Question: I am working on an assignment for class where I have to take an ERD and create SQL statements to capture the relations. I am asking if the SQL statements I have created capture these relationships. In particular, I believe that "Dependent" is a weak entity and I do not know how to capture this relationship.
The ERD: <URL>

Here are my SQL statements:
'''
CREATE TABLE Employees (
ssn INTEGER, salary REAL, phone VARCHAR(24), PRIMARY KEY (ssn))
CREATE TABLE Departments (
dno INTEGER, dname VARCHAR(150), budget REAL, PRIMARY KEY (dno),
managerid INTEGER, FOREIGN KEY (managerid) REFERENCES Employees (ssn))
CREATE TABLE Works_in (
eid INTEGER, did INTEGER, PRIMARY KEY (ssn, did), FOREIGN KEY (ssn)
REFERENCES Employees(eid), FOREIGN KEY (did) REFERENCES Dept (did))
CREATE TABLE Child (
parentssn INTEGER, name VARCHAR(50), age INTEGER, FOREIGN KEY (parentssn) REFERENCES Employees (ssn))
'''
If it is not acceptable to post homework questions, please feel free to delete this.
I appreciate any and all help.
Thank you!
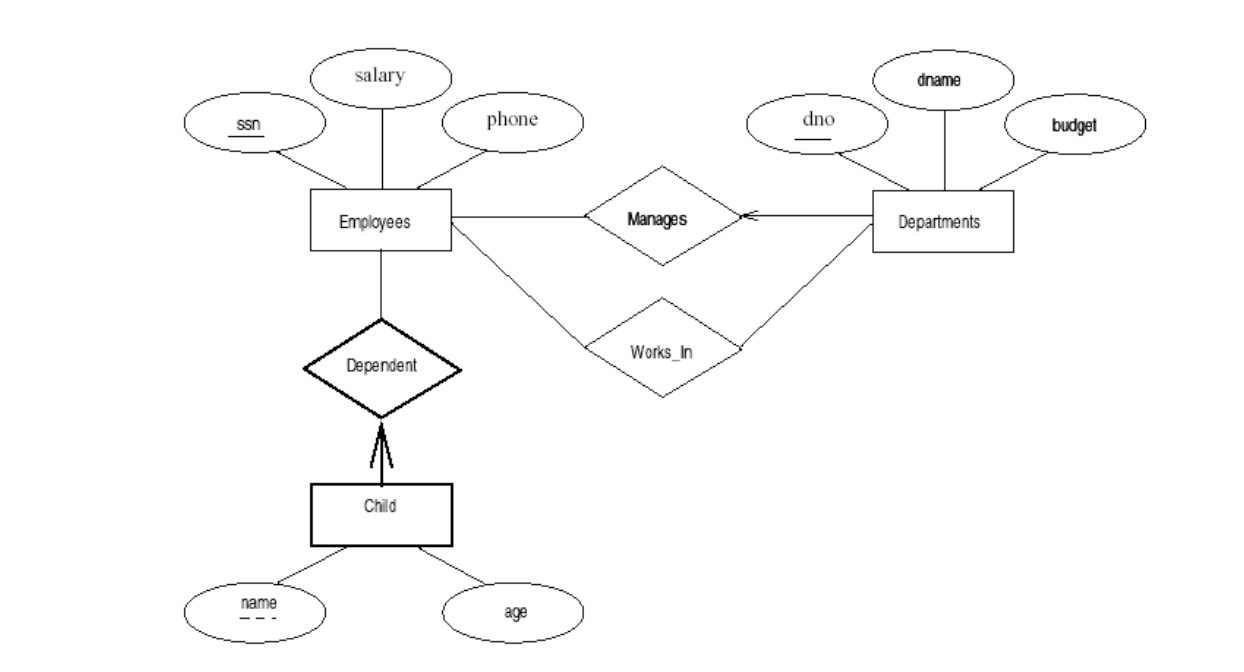
Answer: You did a good try.
Works_In is a relationship not a table.
So every employee will have a departmentid which references the department table.
'''
CREATE TABLE Employees (
ssn INTEGER, salary REAL, phone VARCHAR(24),deptno INTEGER, PRIMARY KEY (ssn),
FOREIGN KEY (parentdept) REFERENCES Departments(dno))
CREATE TABLE Departments (
dno INTEGER, dname VARCHAR(150), budget REAL, PRIMARY KEY (dno),
managerid INTEGER, FOREIGN KEY (managerid) REFERENCES Employees (ssn))
CREATE TABLE Child (
parentssn INTEGER, name VARCHAR(50), age INTEGER, FOREIGN KEY (parentssn)
REFERENCES Employees (ssn))
'''